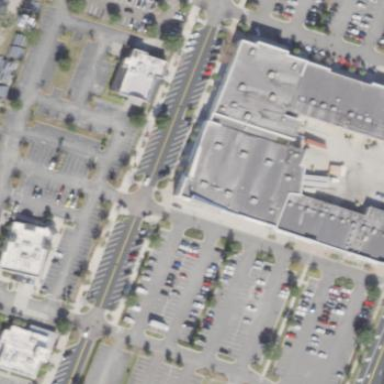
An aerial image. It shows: Retail building.